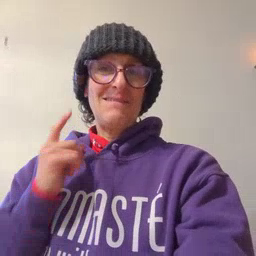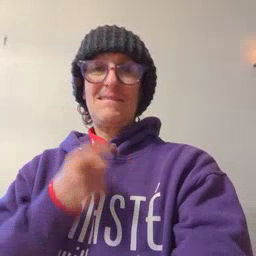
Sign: fast